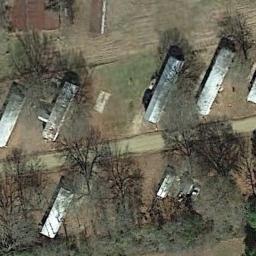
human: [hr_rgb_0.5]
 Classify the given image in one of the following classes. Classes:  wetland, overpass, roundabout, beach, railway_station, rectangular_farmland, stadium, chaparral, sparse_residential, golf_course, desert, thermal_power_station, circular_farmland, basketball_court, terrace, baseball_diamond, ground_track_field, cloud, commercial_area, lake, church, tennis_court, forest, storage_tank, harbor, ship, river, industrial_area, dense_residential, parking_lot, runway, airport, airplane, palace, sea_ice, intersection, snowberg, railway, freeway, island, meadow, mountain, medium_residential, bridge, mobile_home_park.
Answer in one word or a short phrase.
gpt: mobile_home_park